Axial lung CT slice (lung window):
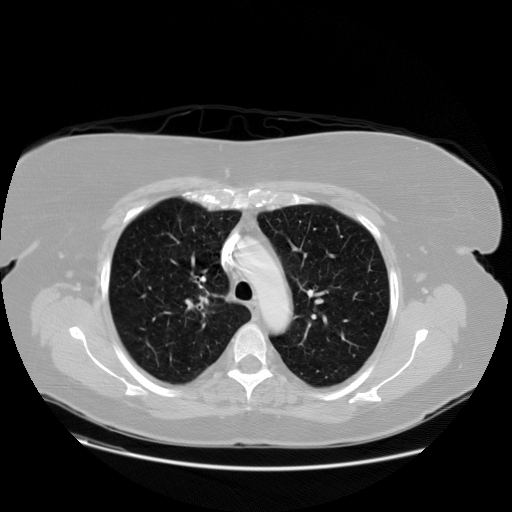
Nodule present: no